Aerial crown-view tile of a tropical tree (Barro Colorado Island, Panama), acquired 20241112:
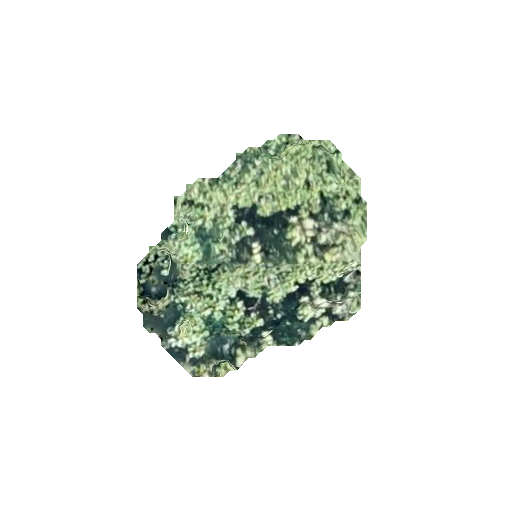
Species: Trattinnickia aspera
GBIF accepted scientific name: Trattinnickia aspera
Crown area: 60.795 m²